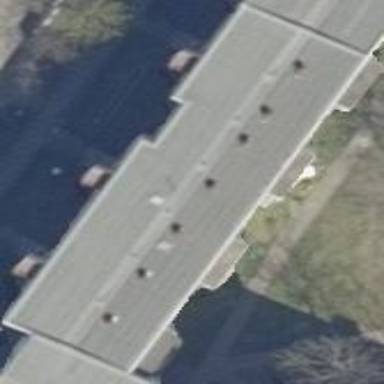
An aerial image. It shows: Apartment building with flat roof.